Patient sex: M
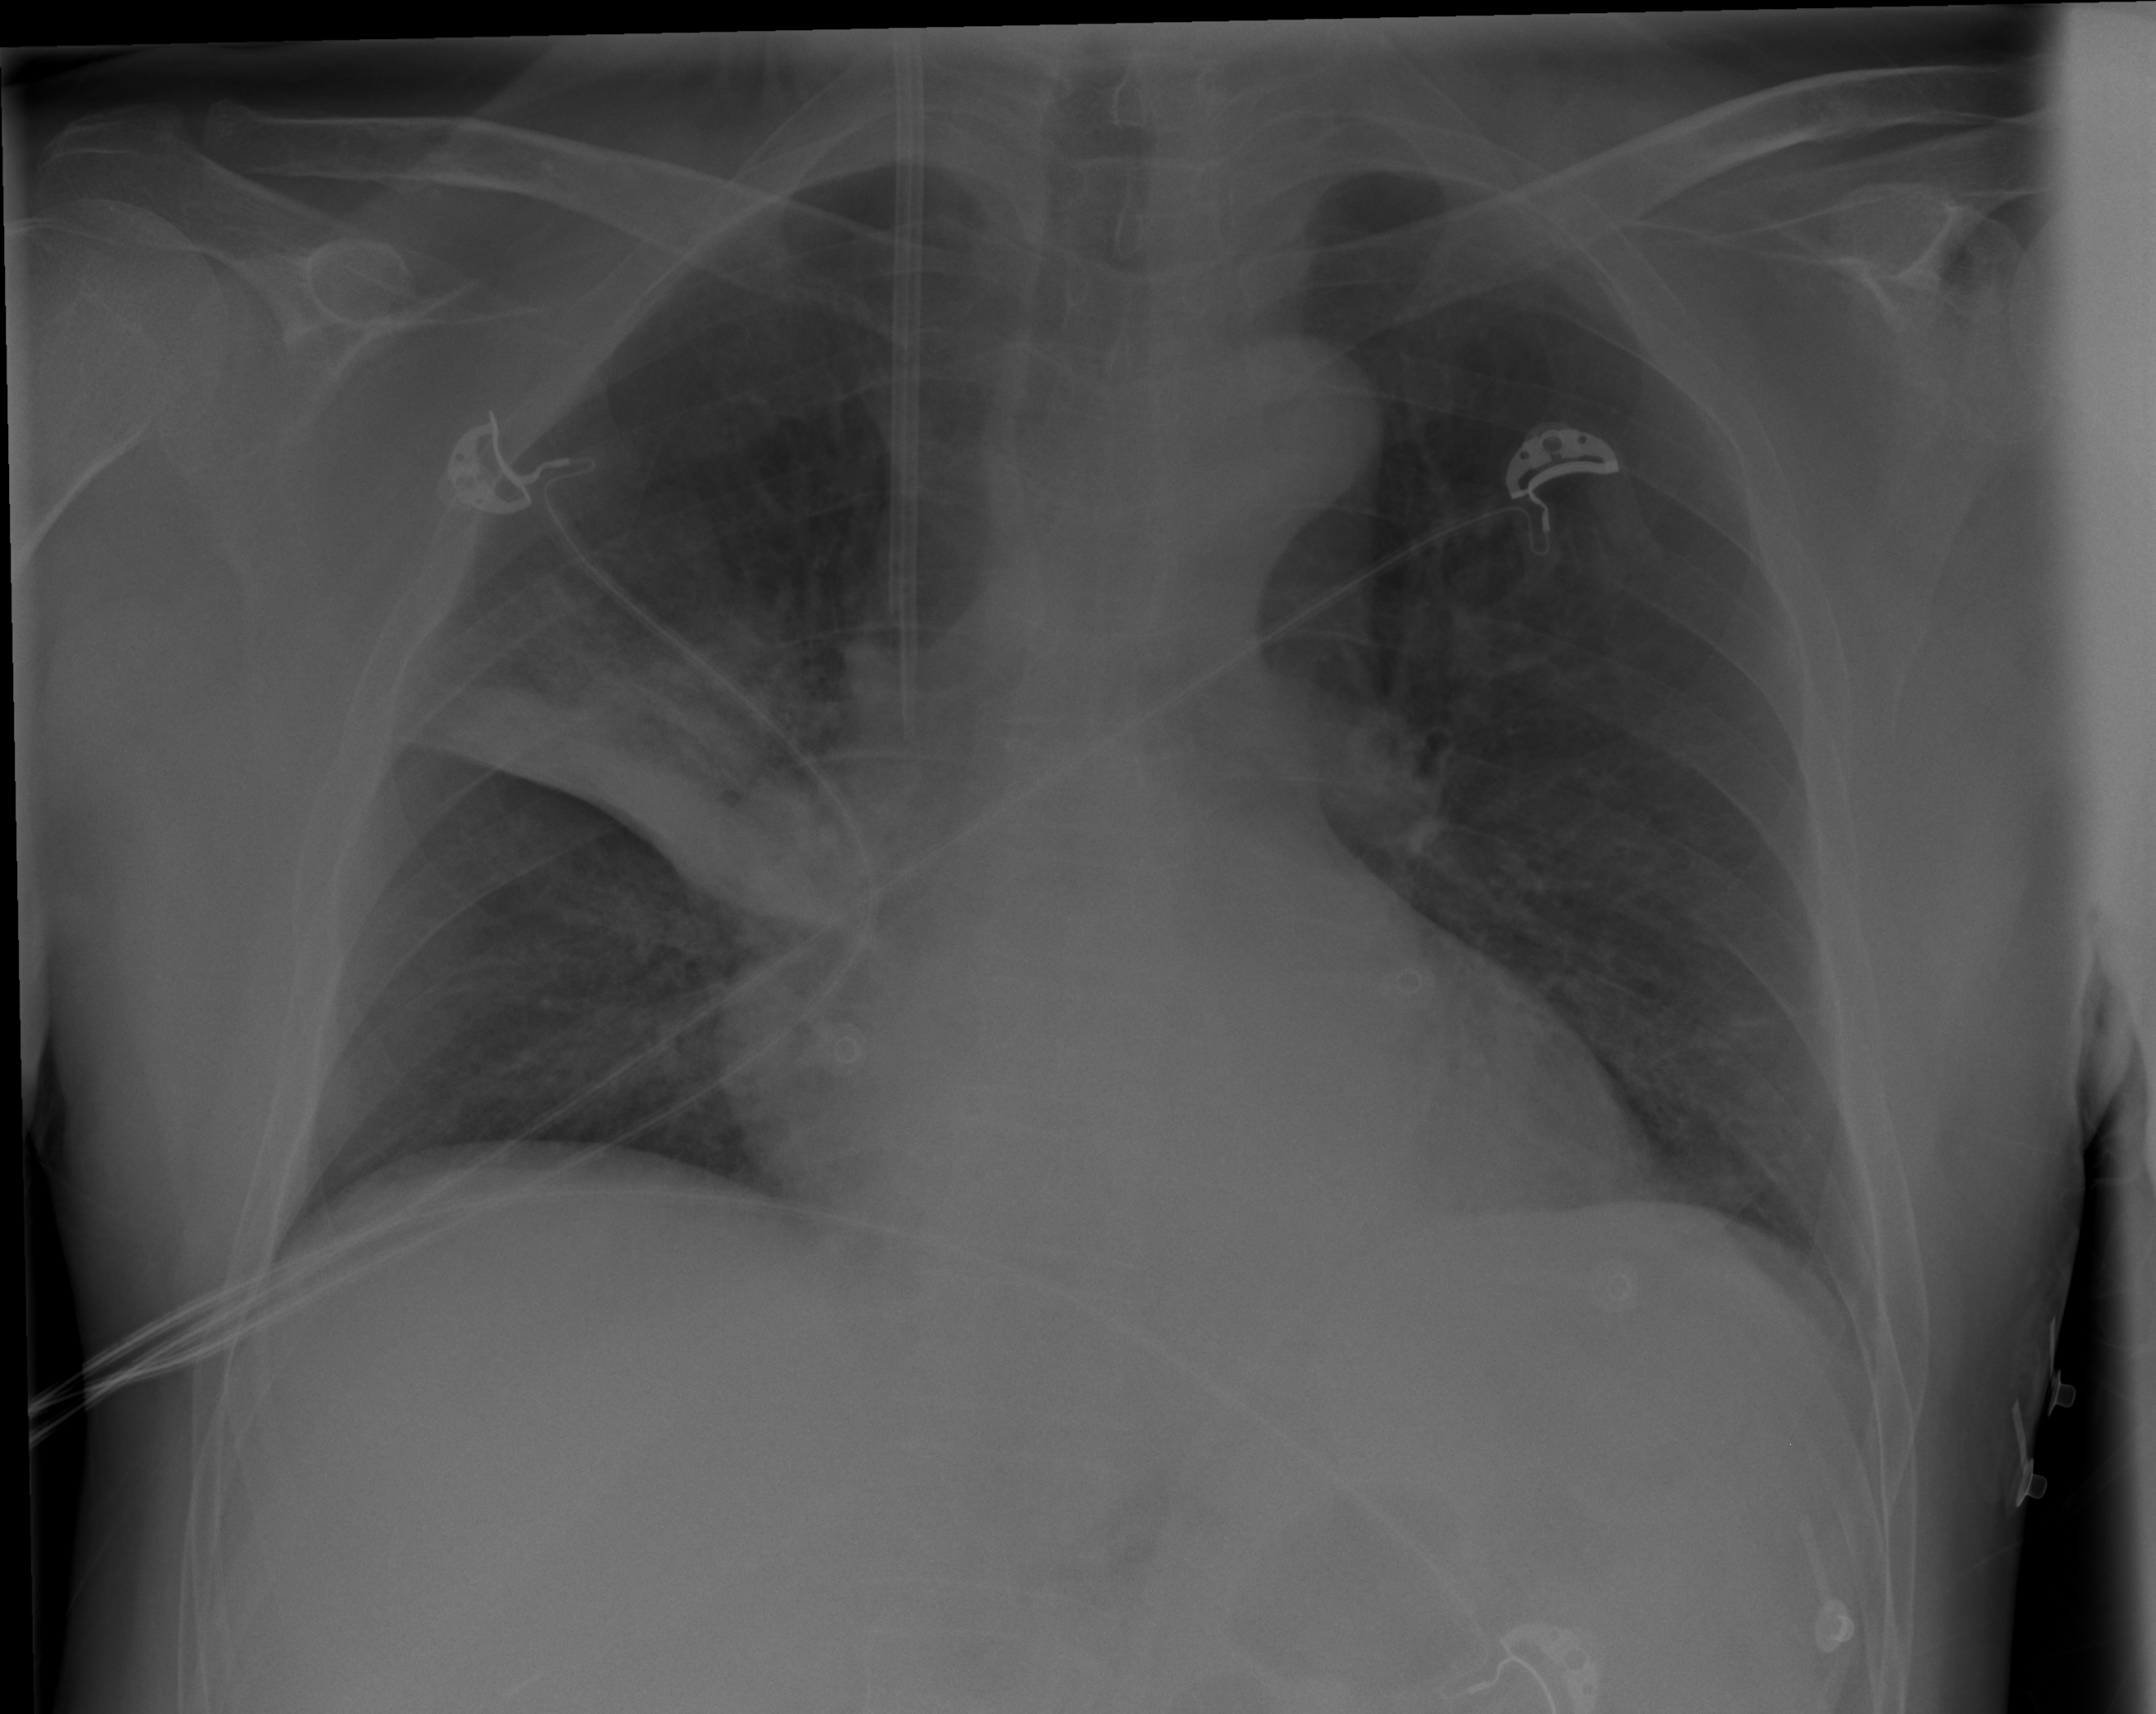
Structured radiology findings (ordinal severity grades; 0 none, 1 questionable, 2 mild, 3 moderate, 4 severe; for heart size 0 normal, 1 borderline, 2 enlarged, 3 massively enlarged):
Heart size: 2
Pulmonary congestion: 0
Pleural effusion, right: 0
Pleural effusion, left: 0
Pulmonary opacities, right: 3
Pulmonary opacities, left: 0
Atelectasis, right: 2
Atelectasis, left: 0